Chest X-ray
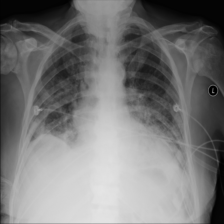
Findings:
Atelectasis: negative
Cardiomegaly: negative
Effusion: negative
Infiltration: positive
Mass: negative
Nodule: negative
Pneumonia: negative
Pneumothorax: negative
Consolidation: negative
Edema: negative
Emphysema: negative
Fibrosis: negative
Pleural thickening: negative
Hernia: negative